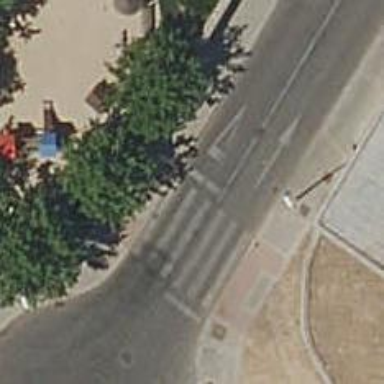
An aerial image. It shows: Footway with zebra crossing.